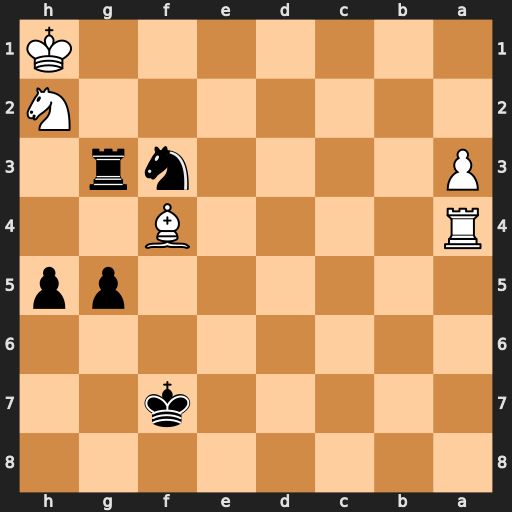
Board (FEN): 8/5k2/8/6pp/R4B2/P4nr1/7N/7K
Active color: b
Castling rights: -
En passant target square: -
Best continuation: Rg1#